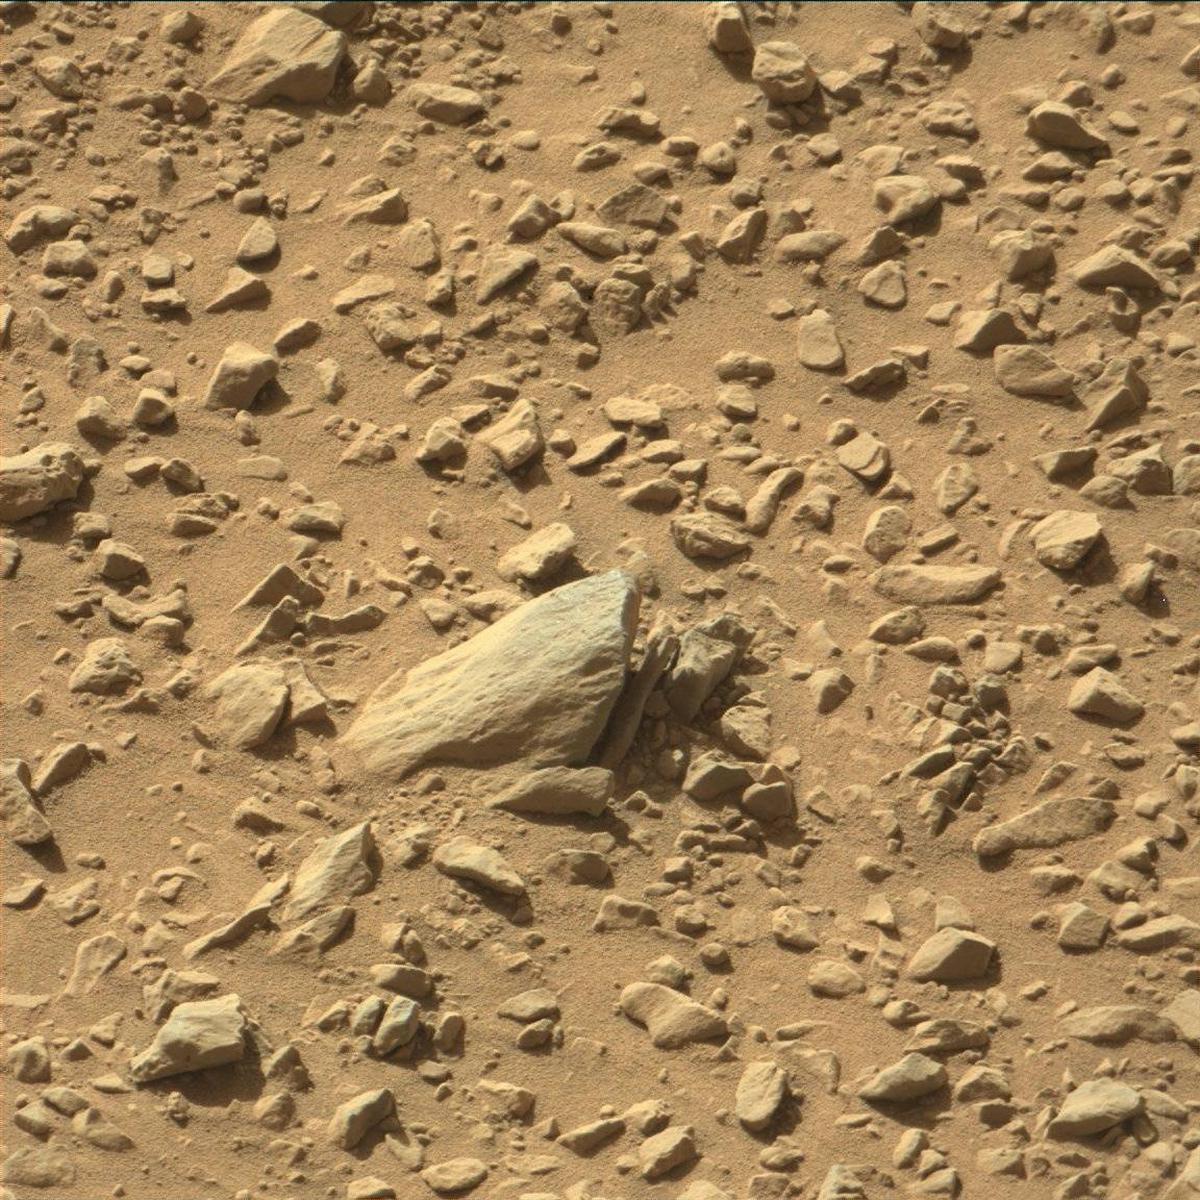
Terrain classes present: Bedrock, Rock, Sand / Soil